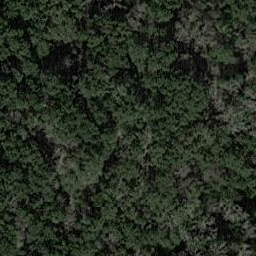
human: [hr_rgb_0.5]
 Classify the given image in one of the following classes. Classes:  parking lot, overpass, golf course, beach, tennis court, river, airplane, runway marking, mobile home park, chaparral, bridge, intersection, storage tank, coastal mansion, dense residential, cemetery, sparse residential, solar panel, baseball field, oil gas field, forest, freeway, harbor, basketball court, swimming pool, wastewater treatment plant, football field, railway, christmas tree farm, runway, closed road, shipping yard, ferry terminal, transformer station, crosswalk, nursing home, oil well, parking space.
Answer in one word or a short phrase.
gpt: forest